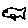
Label: fish